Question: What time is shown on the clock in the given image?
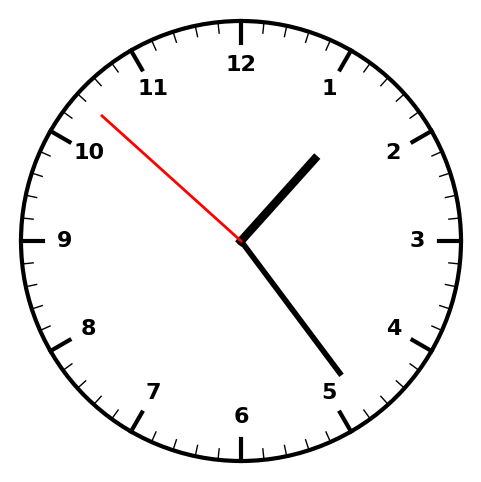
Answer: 01:23:52